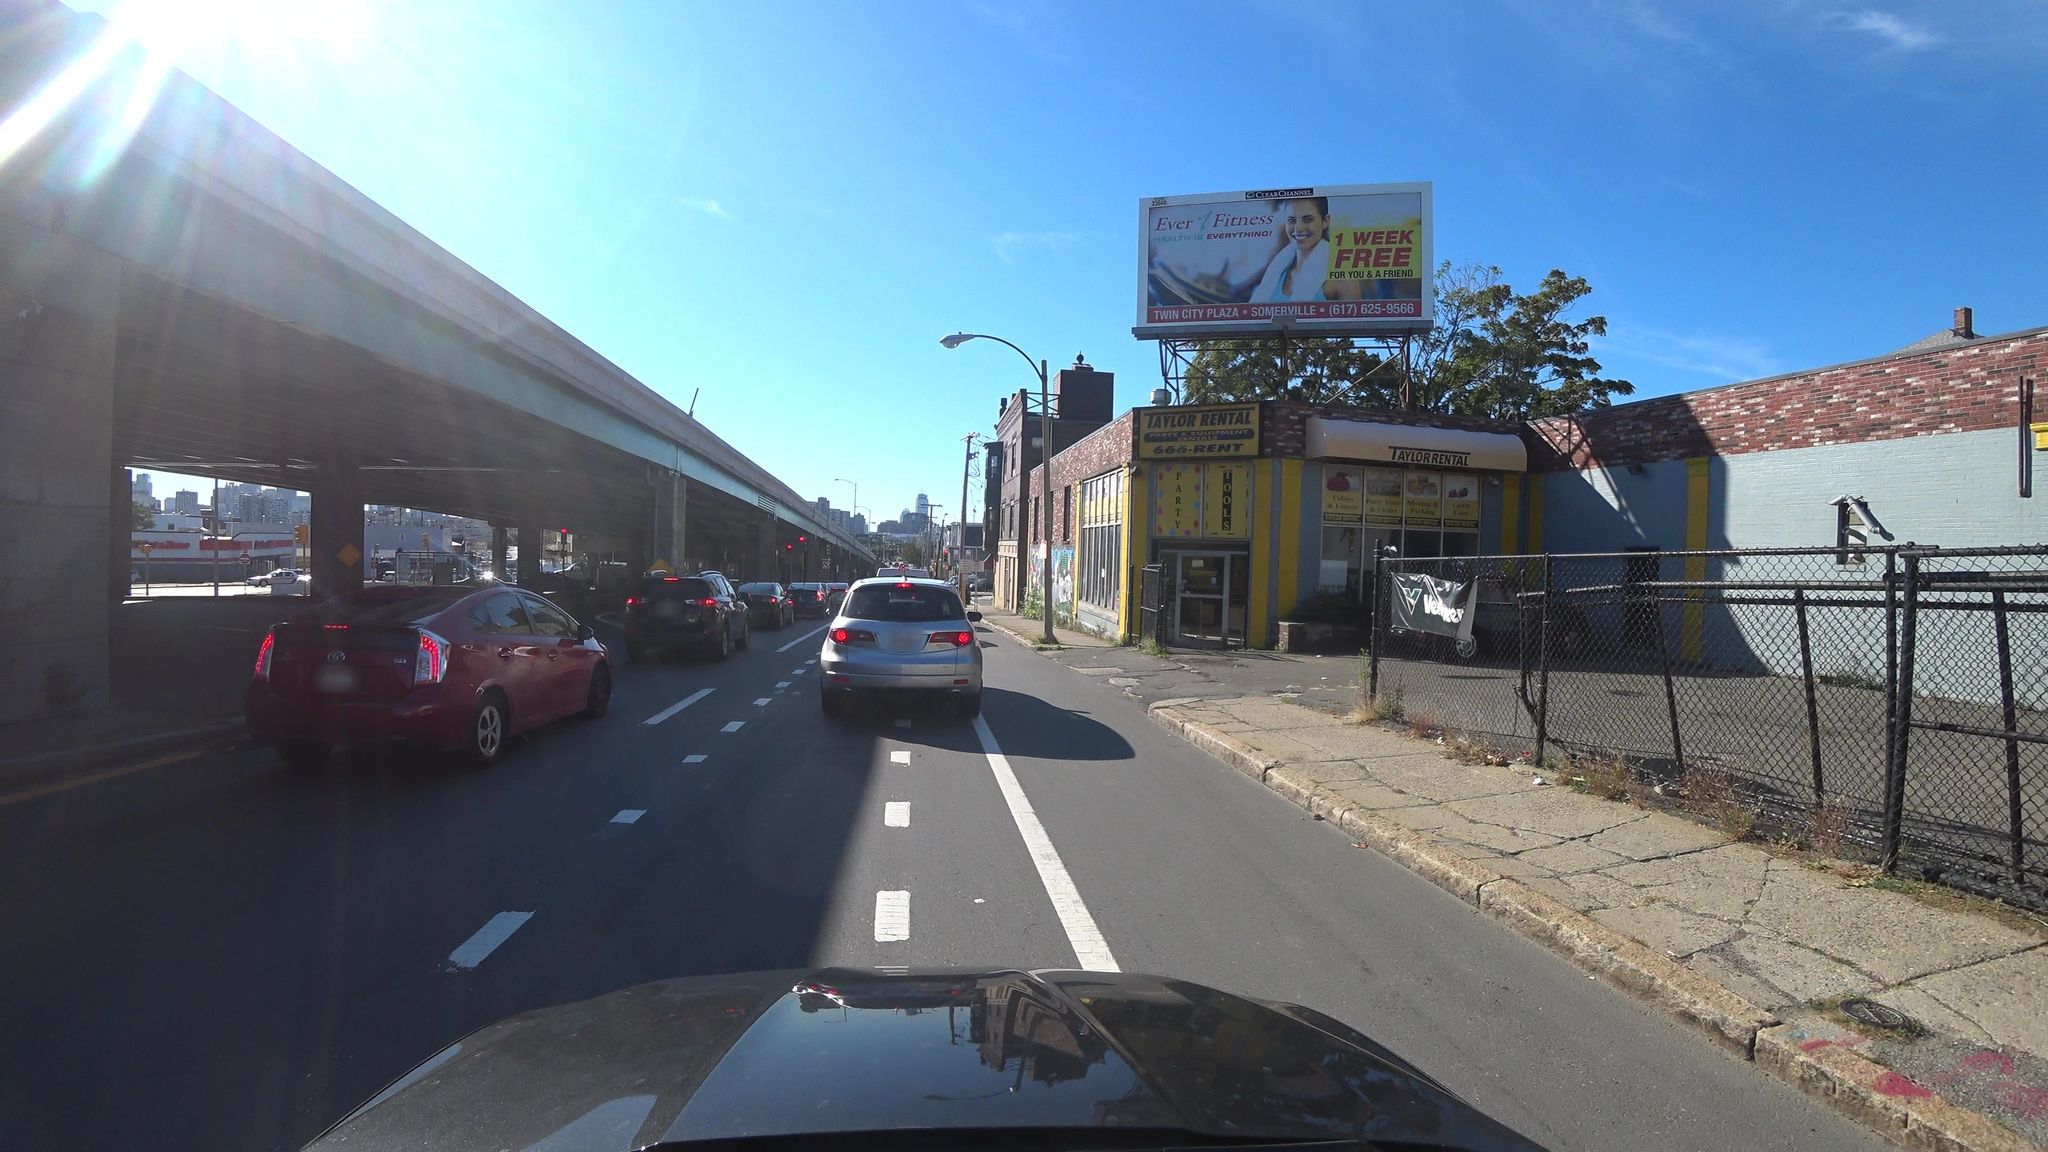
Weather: clear
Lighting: day
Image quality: good
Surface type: cycling surface
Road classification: footway
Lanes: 2, 1
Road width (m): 12.2
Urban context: urban centre
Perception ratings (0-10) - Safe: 1.09, Lively: 4.92, Beautiful: 5.58, Boring: 2.71, Depressing: 2.72, Wealthy: 1.5